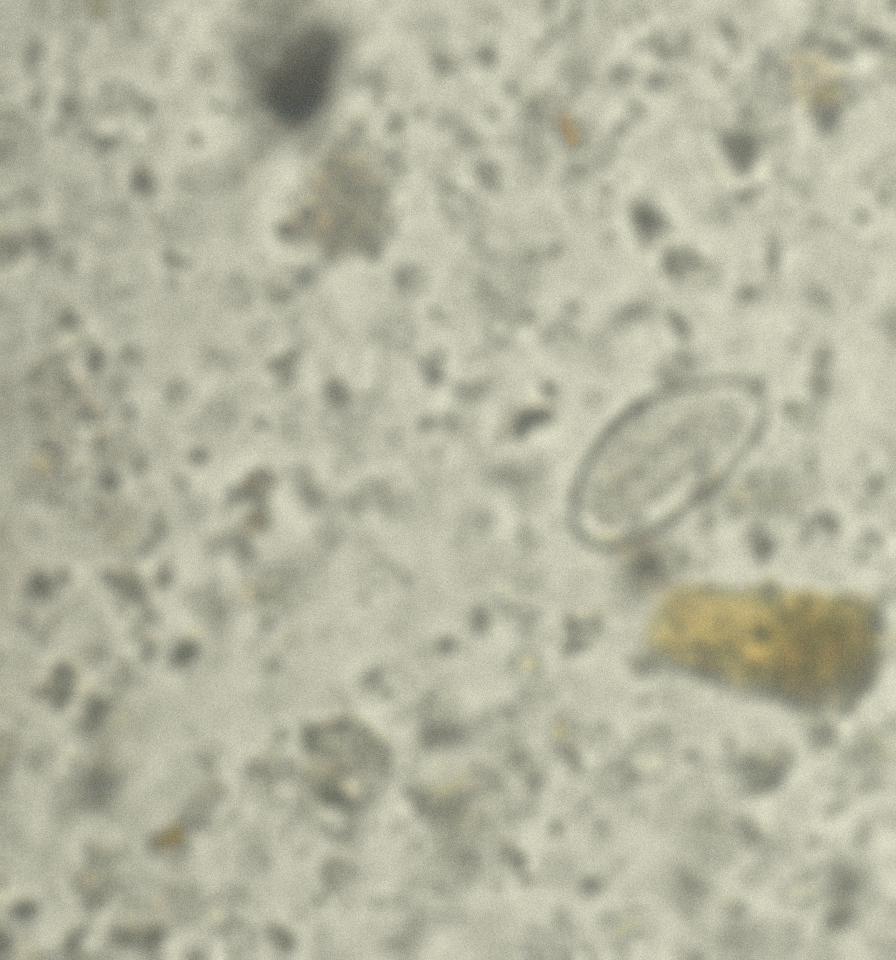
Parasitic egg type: Enterobius vermicularis